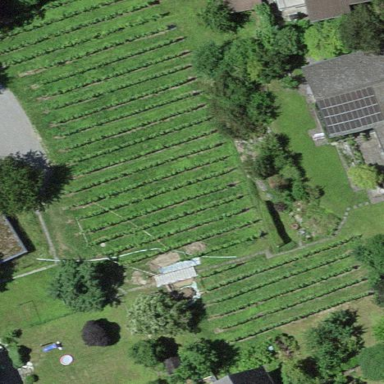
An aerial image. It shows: Vineyard growing grapes.